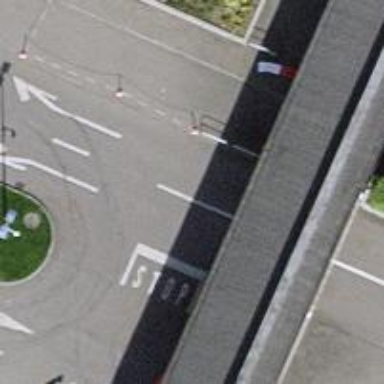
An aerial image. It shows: Entrance with barrier.